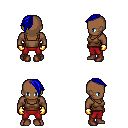
a pixel art fantasy rpg character, male body template, human, dark skin, brown pirate shirt, red pants, blue long mohawk hairstyle, gold gloves, brown shoes, four views (front, back, left, right), 2x2 character sprite sheet, small pixel art, hard edges, no anti-aliasing